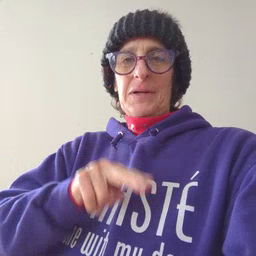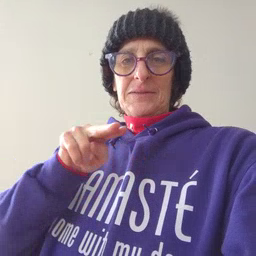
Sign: puzzle